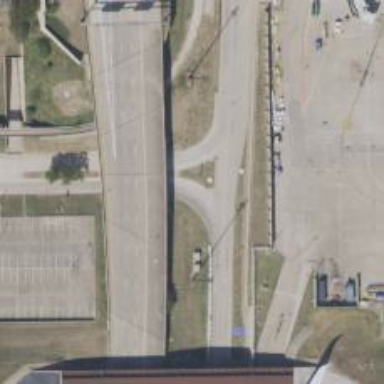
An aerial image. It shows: Secondary link road.